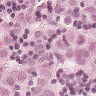
Metastatic tissue present: yes